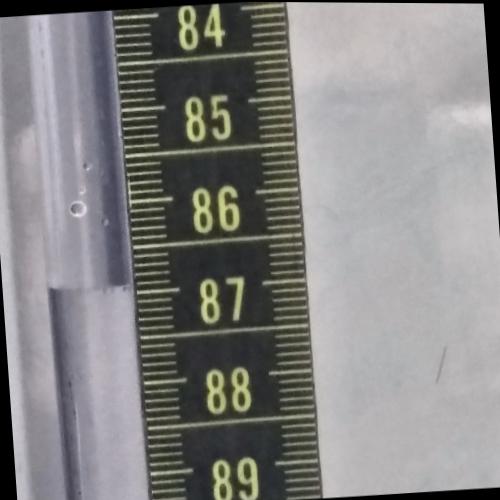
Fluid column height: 86.9 cm